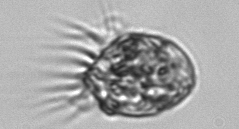
Label: Strombidium_morphotype1